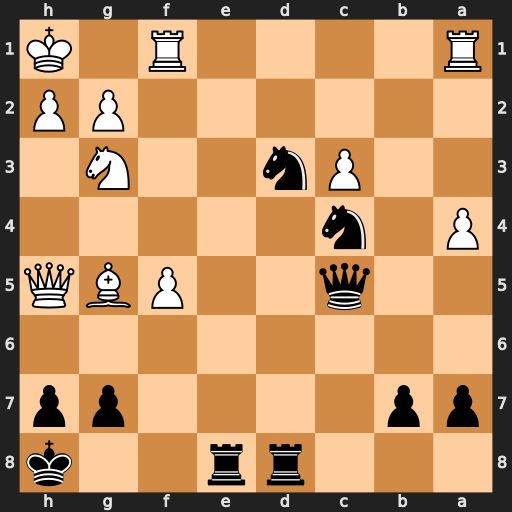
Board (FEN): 3rr2k/pp4pp/8/2q2PBQ/P1n5/2Pn2N1/6PP/R4R1K
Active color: b
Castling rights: -
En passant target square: -
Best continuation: Nf2+ Rxf2 Qxf2